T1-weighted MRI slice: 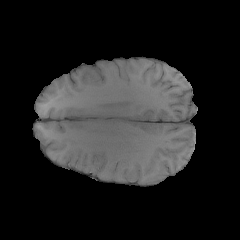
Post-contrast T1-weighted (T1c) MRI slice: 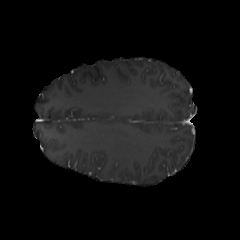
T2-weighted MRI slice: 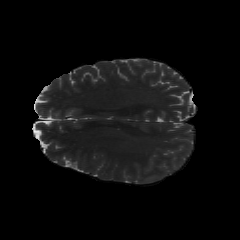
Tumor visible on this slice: no